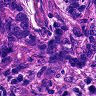
Metastatic tissue present: yes